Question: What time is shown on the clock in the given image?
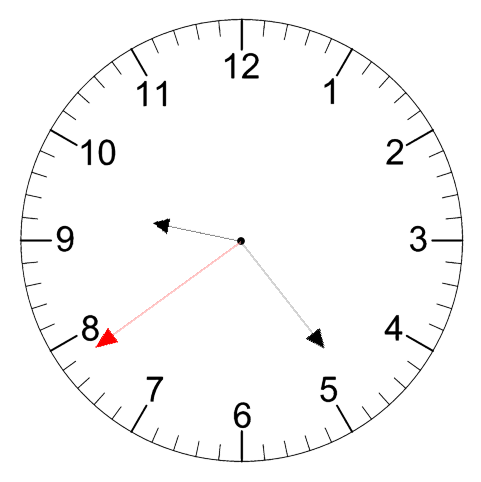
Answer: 09:23:39